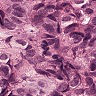
Metastatic tissue present: yes